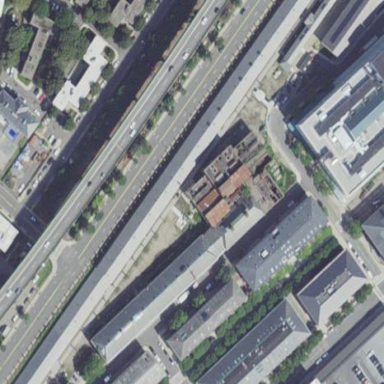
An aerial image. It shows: Building.